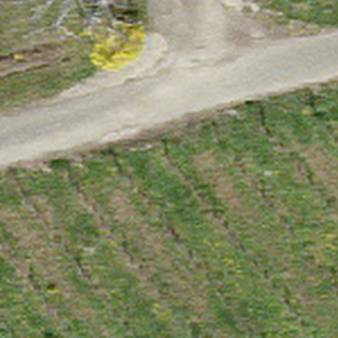
Label: other